Question: I need to align the time so that it would look like this:
And so far I have achieve it in this code: (This is a short ver. of my code)
'''
package cardlayoutalignment;
import java.awt.EventQueue;
import java.awt.BorderLayout;
import java.awt.CardLayout;
import java.awt.Color;
import java.awt.Component;
import java.awt.Dimension;
import java.awt.FlowLayout;
import java.awt.Font;
import java.awt.GridBagConstraints;
import java.awt.GridBagLayout;
import java.awt.GridLayout;
import java.awt.Insets;
import java.awt.Toolkit;
import java.awt.event.ActionEvent;
import java.awt.event.ActionListener;
import java.text.DateFormat;
import java.text.SimpleDateFormat;
import java.util.Date;
import javax.swing.*;
import javax.swing.border.BevelBorder;
import javax.swing.border.Border;
import javax.swing.border.EmptyBorder;
public class gridbaglayoutdemo {
JFrame Card = new JFrame();
FlowLayout flow = new FlowLayout(FlowLayout.RIGHT,2,2);
Border etch = BorderFactory.createEtchedBorder(Color.white,Color.gray);
Border margin = new EmptyBorder(10,10,10,10);
public static GridBagLayout grid = new GridBagLayout();
GridBagConstraints c = new GridBagConstraints();
final static boolean shouldFill = true;
JPanel container = new JPanel();
JPanel divider = new JPanel();
JPanel bodypanel = new JPanel();
final JPanel buttonpanel = new JPanel();
JPanel panel_1 = new JPanel();
JPanel panel_4 = new JPanel();
CardLayout cl = new CardLayout();
public gridbaglayoutdemo(){
Card.setVisible(true);
Card.setSize(605,333);
Card.setTitle("Tank Delivery");
//Card.setResizable(false);
final Toolkit toolkit = Toolkit.getDefaultToolkit();
Dimension dimension = Toolkit.getDefaultToolkit().getScreenSize();
int x=(int)((dimension.getWidth() - Card.getWidth())/2);
int y=(int)((dimension.getHeight() - Card.getHeight())/2);
Card.setLocation(x, y);
Card.setDefaultCloseOperation(JFrame.DISPOSE_ON_CLOSE);
bodypanel.setLayout(new BorderLayout());
divider.setLayout(new BorderLayout());
container.setLayout(cl);
cl.show(container, "1");
//JOptionPane.showMessageDialog(null, "Memory is full. Finish 1 transaction in order to use Memory again");
panel_1.setLayout(grid);
JLabel label_1 = new JLabel("Enter Tank:");
label_1.setFont(new Font("Arial", Font.PLAIN, 18));
c.fill = GridBagConstraints.HORIZONTAL;
c.weightx = 0.5;
c.weighty = 0;
c.gridx = 0;
c.gridy = 0;
c.insets = new Insets(10,10,0,0);
panel_1.add(label_1, c);
JComboBox box_1 = new JComboBox();
box_1.setPreferredSize(new Dimension(200,30));
c.fill = GridBagConstraints.HORIZONTAL;
c.weightx = 0.5;
c.weighty = 0;
c.gridx = 0;
c.gridy = 20;
c.insets = new Insets(10,10,0,0);
panel_1.add(box_1,c);
JLabel label = new JLabel("");
label.setFont(new Font("Arial", Font.PLAIN, 18));
c.fill = GridBagConstraints.HORIZONTAL;
c.weightx = 0.5;
c.weighty = 1;
c.gridx = 0;
c.gridy = 30;
c.insets = new Insets(10,0,0,0);
panel_1.add(label, c);
panel_4.setLayout(grid);
JLabel label_2 = new JLabel("Enter Date:");
label_2.setFont(new Font("Arial", Font.PLAIN, 18));
c.fill = GridBagConstraints.HORIZONTAL;
c.weightx = 0.5;
c.weighty = 0;
c.gridx = 0;
c.gridy = 0;
c.insets = new Insets(10,10,0,0);
panel_4.add(label_2,c);
DateFormat df = new SimpleDateFormat("MM/dd/yyyy");
df.setLenient(false);
JFormattedTextField text_2 = new JFormattedTextField(df);
text_2.setValue(new Date());
text_2.setPreferredSize(new Dimension(200,30));
c.fill = GridBagConstraints.HORIZONTAL;
c.weightx = 0.5;
c.weighty = 0;
c.gridx = 0;
c.gridy = 5;
c.insets = new Insets(10,10,0,0);
panel_4.add(text_2,c);
JLabel label_3 = new JLabel("Enter Date:");
label_3.setFont(new Font("Arial", Font.PLAIN, 18));
c.fill = GridBagConstraints.BOTH;
c.weightx = 0.5;
c.weighty = 0;
c.gridx = 0;
c.gridy = 10;
c.insets = new Insets(10,10,0,10);
panel_4.add(label_3,c);
JLabel text_3 = new JLabel("");
text_3.setPreferredSize(new Dimension(0,30));
c.fill = GridBagConstraints.NONE;
c.weightx = 0;
c.weighty = 0;
c.gridx = 0;
c.gridy = 15;
c.insets = new Insets(0,0,0,0);
panel_4.add(text_3,c);
String time3 = new java.text.SimpleDateFormat("HH").format(new java.util.Date() );
JFormattedTextField text_33 = new JFormattedTextField();
text_33.setValue(time3);
//text_33.setPreferredSize(new Dimension(30,30));
c.fill = GridBagConstraints.NONE;
c.weightx = 0.5;
c.weighty = 0;
c.gridx = 2;
c.gridy = 15;
c.insets = new Insets(0,0,0,0);
panel_4.add(text_33,c);
JLabel label_4 = new JLabel(":");
label_4.setFont(new Font("Arial", Font.PLAIN, 18));
c.fill = GridBagConstraints.NONE;
c.weightx = 0.5;
c.weighty = 0;
c.gridx = 3;
c.gridy = 15;
c.insets = new Insets(0,0,0,0);
panel_4.add(label_4,c);
String time2 = new java.text.SimpleDateFormat("mm").format(new java.util.Date() );
JFormattedTextField text_4 = new JFormattedTextField();
text_4.setValue(time2);
//text_4.setPreferredSize(new Dimension(30,30));
c.fill = GridBagConstraints.NONE;
c.weightx = 0.5;
c.weighty = 0;
c.gridx = 5;
c.gridy = 15;
c.insets = new Insets(0,0,0,0);
panel_4.add(text_4,c);
JButton btnup = new JButton("UP");
btnup.setFont(new Font("Arial", Font.PLAIN, 18));
c.fill = GridBagConstraints.HORIZONTAL;
c.weightx = 0.5;
c.weighty = 0;
c.gridx = 10;
c.gridy = 15;
c.insets = new Insets(0,0,0,0);
panel_4.add(btnup, c);
JButton btndown = new JButton("DOWN");
btndown.setFont(new Font("Arial", Font.PLAIN, 18));
c.fill = GridBagConstraints.HORIZONTAL;
c.weightx = 0.5;
c.weighty = 0;
c.gridx = 10;
c.gridy = 20;
c.insets = new Insets(0,0,0,0);
panel_4.add(btndown, c);
JLabel label14 = new JLabel("");
label14.setFont(new Font("Arial", Font.PLAIN, 18));
c.fill = GridBagConstraints.HORIZONTAL;
c.weightx = 0;
c.weighty = 1;
c.gridx = 0;
c.gridy = 30;
c.insets = new Insets(10,0,0,0);
panel_4.add(label14, c);
buttonpanel.setLayout(new FlowLayout(SwingConstants.RIGHT));
buttonpanel.setBorder(new EmptyBorder(0,10,0,0));
JButton btnBack = new JButton("< Back");
btnBack.addActionListener(new ActionListener() {
public void actionPerformed(ActionEvent e) {
cl.previous(container);
buttonpanel.repaint();
}
});
btnBack.setFont(new Font("Arial", Font.PLAIN, 20));
btnBack.setFocusable(false);
btnBack.setFocusTraversalKeysEnabled(false);
btnBack.setFocusPainted(false);
btnBack.setBorder(new BevelBorder(BevelBorder.RAISED, Color.BLACK, null, null, null));
btnBack.setPreferredSize(new Dimension(110, 40));
btnBack.setBackground(new Color(224,223,227));
buttonpanel.add(btnBack);
JButton btnNext = new JButton("Next >");
btnNext.addActionListener(new ActionListener() {
public void actionPerformed(ActionEvent e) {
cl.next(container);
buttonpanel.repaint();
}
});
btnNext.setFont(new Font("Arial", Font.PLAIN, 20));
btnNext.setFocusable(false);
btnNext.setFocusTraversalKeysEnabled(false);
btnNext.setFocusPainted(false);
btnNext.setBorder(new BevelBorder(BevelBorder.RAISED, Color.BLACK, null, null, null));
btnNext.setPreferredSize(new Dimension(110, 40));
btnNext.setBackground(new Color(224,223,227));
buttonpanel.add(btnNext);
JButton btnCancel = new JButton("Cancel");
btnCancel.addActionListener(new ActionListener() {
public void actionPerformed(ActionEvent e) {
}
});
btnCancel.setFont(new Font("Arial", Font.PLAIN, 20));
btnCancel.setFocusable(false);
btnCancel.setFocusTraversalKeysEnabled(false);
btnCancel.setFocusPainted(false);
btnCancel.setBorder(new BevelBorder(BevelBorder.RAISED, Color.BLACK, null, null, null));
btnCancel.setPreferredSize(new Dimension(110, 40));
btnCancel.setBackground(new Color(224,223,227));
buttonpanel.add(btnCancel);
divider.add(container, BorderLayout.NORTH);
container.add(panel_1, "1");
//container.add(p2.panel_2, "2");
//container.add(p3.panel_3, "3");
container.add(panel_4, "4");
divider.add(buttonpanel, BorderLayout.SOUTH);
JPanel numberpanel = new JPanel();
numberpanel.setPreferredSize(new Dimension(221,0));
numberpanel.setBorder(new EmptyBorder(10,0,0,10));
numberpanel.setBorder(BorderFactory.createEtchedBorder(Color.white,Color.gray));
numberpanel.setLayout(flow);
JButton button_7 = new JButton("7");
button_7.addActionListener(new ActionListener() {
public void actionPerformed(ActionEvent e) {
}
});
button_7.setFont(new Font("Arial", Font.PLAIN, 30));
button_7.setFocusable(false);
button_7.setFocusTraversalKeysEnabled(false);
button_7.setFocusPainted(false);
button_7.setBorder(new BevelBorder(BevelBorder.RAISED, Color.BLACK, null, null, null));
button_7.setPreferredSize(new Dimension(70, 70));
button_7.setBackground(new Color(224,223,227));
numberpanel.add(button_7);
JButton button_8 = new JButton("8");
button_8.addActionListener(new ActionListener() {
public void actionPerformed(ActionEvent e) {
}
});
button_8.setFont(new Font("Arial", Font.PLAIN, 30));
button_8.setFocusable(false);
button_8.setFocusTraversalKeysEnabled(false);
button_8.setFocusPainted(false);
button_8.setBorder(new BevelBorder(BevelBorder.RAISED, Color.BLACK, null, null, null));
button_8.setPreferredSize(new Dimension(70, 70));
button_8.setBackground(new Color(224,223,227));
numberpanel.add(button_8);
JButton button_9 = new JButton("9");
button_9.addActionListener(new ActionListener() {
public void actionPerformed(ActionEvent e) {
}
});
button_9.setFont(new Font("Arial", Font.PLAIN, 30));
button_9.setFocusable(false);
button_9.setFocusTraversalKeysEnabled(false);
button_9.setFocusPainted(false);
button_9.setBorder(new BevelBorder(BevelBorder.RAISED, Color.BLACK, null, null, null));
button_9.setPreferredSize(new Dimension(70, 70));
button_9.setBackground(new Color(224,223,227));
numberpanel.add(button_9);
JButton button_4 = new JButton("4");
button_4.addActionListener(new ActionListener() {
public void actionPerformed(ActionEvent e) {
}
});
button_4.setFont(new Font("Arial", Font.PLAIN, 30));
button_4.setFocusable(false);
button_4.setFocusTraversalKeysEnabled(false);
button_4.setFocusPainted(false);
button_4.setBorder(new BevelBorder(BevelBorder.RAISED, Color.BLACK, null, null, null));
button_4.setPreferredSize(new Dimension(70, 70));
button_4.setBackground(new Color(224,223,227));
numberpanel.add(button_4);
JButton button_5 = new JButton("5");
button_5.addActionListener(new ActionListener() {
public void actionPerformed(ActionEvent e) {
}
});
button_5.setFont(new Font("Arial", Font.PLAIN, 30));
button_5.setFocusable(false);
button_5.setFocusTraversalKeysEnabled(false);
button_5.setFocusPainted(false);
button_5.setBorder(new BevelBorder(BevelBorder.RAISED, Color.BLACK, null, null, null));
button_5.setPreferredSize(new Dimension(70, 70));
button_5.setBackground(new Color(224,223,227));
numberpanel.add(button_5);
JButton button_6 = new JButton("6");
button_6.addActionListener(new ActionListener() {
public void actionPerformed(ActionEvent e) {
}
});
button_6.setFont(new Font("Arial", Font.PLAIN, 30));
button_6.setFocusable(false);
button_6.setFocusTraversalKeysEnabled(false);
button_6.setFocusPainted(false);
button_6.setBorder(new BevelBorder(BevelBorder.RAISED, Color.BLACK, null, null, null));
button_6.setPreferredSize(new Dimension(70, 70));
button_6.setBackground(new Color(224,223,227));
numberpanel.add(button_6);
JButton button_1 = new JButton("1");
button_1.addActionListener(new ActionListener() {
public void actionPerformed(ActionEvent e) {
}
});
button_1.setFont(new Font("Arial", Font.PLAIN, 30));
button_1.setFocusable(false);
button_1.setFocusTraversalKeysEnabled(false);
button_1.setFocusPainted(false);
button_1.setBorder(new BevelBorder(BevelBorder.RAISED, Color.BLACK, null, null, null));
button_1.setPreferredSize(new Dimension(70, 70));
button_1.setBackground(new Color(224,223,227));
numberpanel.add(button_1);
JButton button_2 = new JButton("2");
button_2.addActionListener(new ActionListener() {
public void actionPerformed(ActionEvent e) {
}
});
button_2.setFont(new Font("Arial", Font.PLAIN, 30));
button_2.setFocusable(false);
button_2.setFocusTraversalKeysEnabled(false);
button_2.setFocusPainted(false);
button_2.setBorder(new BevelBorder(BevelBorder.RAISED, Color.BLACK, null, null, null));
button_2.setPreferredSize(new Dimension(70, 70));
button_2.setBackground(new Color(224,223,227));
numberpanel.add(button_2);
JButton button_3 = new JButton("3");
button_3.addActionListener(new ActionListener() {
public void actionPerformed(ActionEvent e) {
}
});
button_3.setFont(new Font("Arial", Font.PLAIN, 30));
button_3.setFocusable(false);
button_3.setFocusTraversalKeysEnabled(false);
button_3.setFocusPainted(false);
button_3.setBorder(new BevelBorder(BevelBorder.RAISED, Color.BLACK, null, null, null));
button_3.setPreferredSize(new Dimension(70, 70));
button_3.setBackground(new Color(224,223,227));
numberpanel.add(button_3);
JButton button_0 = new JButton("0");
button_0.addActionListener(new ActionListener() {
public void actionPerformed(ActionEvent e) {
}
});
button_0.setFont(new Font("Arial", Font.PLAIN, 30));
button_0.setFocusable(false);
button_0.setFocusTraversalKeysEnabled(false);
button_0.setFocusPainted(false);
button_0.setBorder(new BevelBorder(BevelBorder.RAISED, Color.BLACK, null, null, null));
button_0.setPreferredSize(new Dimension(70, 70));
button_0.setBackground(new Color(224,223,227));
numberpanel.add(button_0);
JButton button_left = new JButton("");
button_left.addActionListener(new ActionListener() {
public void actionPerformed(ActionEvent e) {
}
});
button_left.setIcon(new ImageIcon("more_buttons\left.png"));
button_left.setFont(new Font("Arial", Font.PLAIN, 30));
button_left.setFocusable(false);
button_left.setFocusTraversalKeysEnabled(false);
button_left.setFocusPainted(false);
button_left.setBorder(new BevelBorder(BevelBorder.RAISED, Color.BLACK, null, null, null));
button_left.setPreferredSize(new Dimension(70, 70));
button_left.setBackground(new Color(224,223,227));
numberpanel.add(button_left);
JButton button_right = new JButton("");
button_right.addActionListener(new ActionListener() {
public void actionPerformed(ActionEvent e) {
}
});
button_right.setIcon(new ImageIcon("more_buttons\right.png"));
button_right.setFont(new Font("Arial", Font.PLAIN, 30));
button_right.setFocusable(false);
button_right.setFocusTraversalKeysEnabled(false);
button_right.setFocusPainted(false);
button_right.setBorder(new BevelBorder(BevelBorder.RAISED, Color.BLACK, null, null, null));
button_right.setPreferredSize(new Dimension(70, 70));
button_right.setBackground(new Color(224,223,227));
numberpanel.add(button_right);
Card.add(bodypanel);
bodypanel.add(divider, BorderLayout.WEST);
bodypanel.add(numberpanel, BorderLayout.EAST);
}
public static void main(String[] args){
//Use the event dispatch thread for Swing components
EventQueue.invokeLater(new Runnable()
{
@Override
public void run()
{
new gridbaglayoutdemo();
}
});
}
}
'''
My problem is that Below the label of the "Enter Time:" I put a blank label there. When I put the 'JTextField' there I can't align it just like the picture above because the cell of it is being aligned with the 'JLabel' above it. I have tried the 'gridwidth', 'gridheight'(- for the up and down button), 'weightx', 'insets', and adding a blank 'JLabel'(- to occupy the space at the end of the line). And all of that failed. I don't know what I did wrong or anything. I also know that I don't have to call 'setPreferredSize' but I have to because I want the time field to get the same width just like the picture above. I don't think that the alignment of up and down button will be just like in the picture because in 'GridBagLayout' there's no in between. Well I have tried to set the 'gridheight' of the time field to 2 and still the result is like that. Is there a way to align those fields just like in the picture?
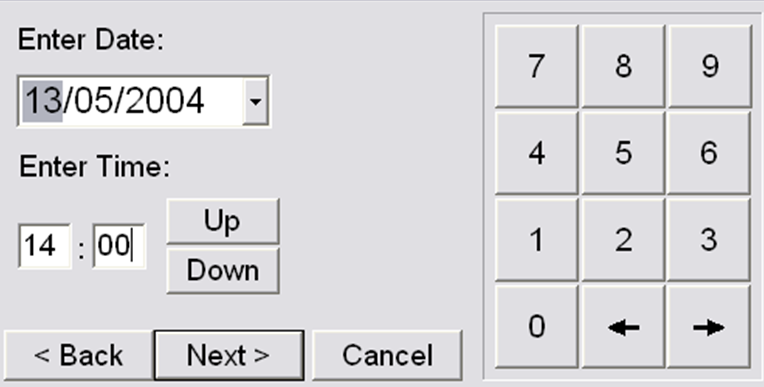
Answer: I think you are not aware that a GridBagLayout works with a Grid NxM which means that all components in the same column have cells of the same width, and all components in the same row reside in cells of the same height. It's just a grid.
The problem is very simple, you have some components in the column 0: the "Enter Date:" Label, the input date TextField... so the widthest component determines how big is that column. Now you want to put a bunch of text fields, labels and buttons representing the [14:00 Up/down]. The way you are doing it now is first putting an empty label that doesn't really do anything (other than use its cell) and then putting said components in columns 2, 3, 4...
However as I said the column 0 is very width so the column 1+ starts at the right of everything that is already put there, so that's why all those components appear "on the right", because the column 0 is very width.
Now to put them in the proper position there are 2 options. Either make all those components above span through several columns so you can then use those columns to put everythting you need under those components or create a panel with the components and then put this panel in the column 0 under "Enter Time:"
In my opinion the second aproach is way better so I went and defined a 'timeInputPanel' filled it with the components we want and then put it in the column 0 of the 'panel_4'. Now because the 'timeInputPanel' is just 1 component it can reside without any problems inside the column 0 even if it contains several other components.
The relevant code is just this:
'''
JPanel timeInputPanel = new JPanel(new FlowLayout(FlowLayout.LEADING));
timeInputPanel.add(text_33);
timeInputPanel.add(label_4);
timeInputPanel.add(text_4);
timeInputPanel.add(upDownPanel);
c.fill = GridBagConstraints.BOTH;
c.weightx = 1.0;
c.weighty = 1.0;
c.gridx = 0;
c.gridy = 15;
c.insets = new Insets(0, 10, 0, 0);
panel_4.add(timeInputPanel, c);
'''
Of course you might want to change the GridBagConstraints to your liking, the only thing important is 'c.gridx = 0;' and a proper 'gridy'.
It looks like this:

Full code:
'''
package cardlayoutalignment;
import java.awt.BorderLayout;
import java.awt.CardLayout;
import java.awt.Color;
import java.awt.Dimension;
import java.awt.EventQueue;
import java.awt.FlowLayout;
import java.awt.Font;
import java.awt.GridBagConstraints;
import java.awt.GridBagLayout;
import java.awt.Insets;
import java.awt.Toolkit;
import java.awt.event.ActionEvent;
import java.awt.event.ActionListener;
import java.text.DateFormat;
import java.text.SimpleDateFormat;
import java.util.Date;
import javax.swing.BorderFactory;
import javax.swing.ImageIcon;
import javax.swing.JButton;
import javax.swing.JComboBox;
import javax.swing.JFormattedTextField;
import javax.swing.JFrame;
import javax.swing.JLabel;
import javax.swing.JPanel;
import javax.swing.SwingConstants;
import javax.swing.border.BevelBorder;
import javax.swing.border.Border;
import javax.swing.border.EmptyBorder;
public class gridbaglayoutdemo
{
JFrame Card = new JFrame();
FlowLayout flow = new FlowLayout(FlowLayout.RIGHT, 2, 2);
Border etch = BorderFactory.createEtchedBorder(Color.white, Color.gray);
Border margin = new EmptyBorder(10, 10, 10, 10);
public static GridBagLayout grid = new GridBagLayout();
GridBagConstraints c = new GridBagConstraints();
final static boolean shouldFill = true;
JPanel container = new JPanel();
JPanel divider = new JPanel();
JPanel bodypanel = new JPanel();
final JPanel buttonpanel = new JPanel();
JPanel panel_1 = new JPanel();
JPanel panel_4 = new JPanel();
CardLayout cl = new CardLayout();
public gridbaglayoutdemo()
{
Card.setVisible(true);
Card.setSize(605, 333);
Card.setTitle("Tank Delivery");
// Card.setResizable(false);
final Toolkit toolkit = Toolkit.getDefaultToolkit();
Dimension dimension = Toolkit.getDefaultToolkit().getScreenSize();
int x = (int) ((dimension.getWidth() - Card.getWidth()) / 2);
int y = (int) ((dimension.getHeight() - Card.getHeight()) / 2);
Card.setLocation(x, y);
Card.setDefaultCloseOperation(JFrame.DISPOSE_ON_CLOSE);
bodypanel.setLayout(new BorderLayout());
divider.setLayout(new BorderLayout());
container.setLayout(cl);
cl.show(container, "1");
// JOptionPane.showMessageDialog(null,
// "Memory is full. Finish 1 transaction in order to use Memory again");
panel_1.setLayout(grid);
JLabel label_1 = new JLabel("Enter Tank:");
label_1.setFont(new Font("Arial", Font.PLAIN, 18));
c.fill = GridBagConstraints.HORIZONTAL;
c.weightx = 0.5;
c.weighty = 0;
c.gridx = 0;
c.gridy = 0;
c.insets = new Insets(10, 10, 0, 0);
panel_1.add(label_1, c);
JComboBox box_1 = new JComboBox();
box_1.setPreferredSize(new Dimension(200, 30));
c.fill = GridBagConstraints.HORIZONTAL;
c.weightx = 0.5;
c.weighty = 0;
c.gridx = 0;
c.gridy = 20;
c.insets = new Insets(10, 10, 0, 0);
panel_1.add(box_1, c);
JLabel label = new JLabel("");
label.setFont(new Font("Arial", Font.PLAIN, 18));
c.fill = GridBagConstraints.HORIZONTAL;
c.weightx = 0.5;
c.weighty = 1;
c.gridx = 0;
c.gridy = 30;
c.insets = new Insets(10, 0, 0, 0);
panel_1.add(label, c);
panel_4.setLayout(grid);
JLabel label_2 = new JLabel("Enter Date:");
label_2.setFont(new Font("Arial", Font.PLAIN, 18));
c.fill = GridBagConstraints.HORIZONTAL;
c.weightx = 0.5;
c.weighty = 0;
c.gridx = 0;
c.gridy = 0;
c.insets = new Insets(10, 10, 0, 0);
panel_4.add(label_2, c);
DateFormat df = new SimpleDateFormat("MM/dd/yyyy");
df.setLenient(false);
JFormattedTextField text_2 = new JFormattedTextField(df);
text_2.setValue(new Date());
text_2.setPreferredSize(new Dimension(200, 30));
c.fill = GridBagConstraints.HORIZONTAL;
c.weightx = 0.5;
c.weighty = 0;
c.gridx = 0;
c.gridy = 5;
c.insets = new Insets(10, 10, 0, 0);
panel_4.add(text_2, c);
JLabel label_3 = new JLabel("Enter Time:");
label_3.setFont(new Font("Arial", Font.PLAIN, 18));
c.fill = GridBagConstraints.BOTH;
c.weightx = 0.5;
c.weighty = 0;
c.gridx = 0;
c.gridy = 10;
c.insets = new Insets(10, 10, 0, 10);
panel_4.add(label_3, c);
String time3 = new java.text.SimpleDateFormat("HH").format(new java.util.Date());
JFormattedTextField text_33 = new JFormattedTextField();
text_33.setValue(time3);
JLabel label_4 = new JLabel(":");
label_4.setFont(new Font("Arial", Font.PLAIN, 18));
String time2 = new java.text.SimpleDateFormat("mm").format(new java.util.Date());
JFormattedTextField text_4 = new JFormattedTextField();
text_4.setValue(time2);
JButton btnup = new JButton("UP");
btnup.setFont(new Font("Arial", Font.PLAIN, 18));
JButton btndown = new JButton("DOWN");
btndown.setFont(new Font("Arial", Font.PLAIN, 18));
JPanel upDownPanel = new JPanel(new BorderLayout());
upDownPanel.add(btnup, BorderLayout.PAGE_START);
upDownPanel.add(btndown, BorderLayout.PAGE_END);
JPanel timeInputPanel = new JPanel(new FlowLayout(FlowLayout.LEADING));
timeInputPanel.add(text_33);
timeInputPanel.add(label_4);
timeInputPanel.add(text_4);
timeInputPanel.add(upDownPanel);
c.fill = GridBagConstraints.BOTH;
c.weightx = 1.0;
c.weighty = 1.0;
c.gridx = 0;
c.gridy = 15;
c.insets = new Insets(0, 10, 0, 0);
panel_4.add(timeInputPanel, c);
JLabel label14 = new JLabel("");
label14.setFont(new Font("Arial", Font.PLAIN, 18));
c.fill = GridBagConstraints.HORIZONTAL;
c.weightx = 0;
c.weighty = 1;
c.gridx = 0;
c.gridy = 30;
c.insets = new Insets(10, 0, 0, 0);
panel_4.add(label14, c);
buttonpanel.setLayout(new FlowLayout(SwingConstants.RIGHT));
buttonpanel.setBorder(new EmptyBorder(0, 10, 0, 0));
JButton btnBack = new JButton("< Back");
btnBack.addActionListener(new ActionListener() {
public void actionPerformed(ActionEvent e)
{
cl.previous(container);
buttonpanel.repaint();
}
});
btnBack.setFont(new Font("Arial", Font.PLAIN, 20));
btnBack.setFocusable(false);
btnBack.setFocusTraversalKeysEnabled(false);
btnBack.setFocusPainted(false);
btnBack.setBorder(new BevelBorder(BevelBorder.RAISED, Color.BLACK, null, null, null));
btnBack.setPreferredSize(new Dimension(110, 40));
btnBack.setBackground(new Color(224, 223, 227));
buttonpanel.add(btnBack);
JButton btnNext = new JButton("Next >");
btnNext.addActionListener(new ActionListener() {
public void actionPerformed(ActionEvent e)
{
cl.next(container);
buttonpanel.repaint();
}
});
btnNext.setFont(new Font("Arial", Font.PLAIN, 20));
btnNext.setFocusable(false);
btnNext.setFocusTraversalKeysEnabled(false);
btnNext.setFocusPainted(false);
btnNext.setBorder(new BevelBorder(BevelBorder.RAISED, Color.BLACK, null, null, null));
btnNext.setPreferredSize(new Dimension(110, 40));
btnNext.setBackground(new Color(224, 223, 227));
buttonpanel.add(btnNext);
JButton btnCancel = new JButton("Cancel");
btnCancel.addActionListener(new ActionListener() {
public void actionPerformed(ActionEvent e)
{
}
});
btnCancel.setFont(new Font("Arial", Font.PLAIN, 20));
btnCancel.setFocusable(false);
btnCancel.setFocusTraversalKeysEnabled(false);
btnCancel.setFocusPainted(false);
btnCancel.setBorder(new BevelBorder(BevelBorder.RAISED, Color.BLACK, null, null, null));
btnCancel.setPreferredSize(new Dimension(110, 40));
btnCancel.setBackground(new Color(224, 223, 227));
buttonpanel.add(btnCancel);
divider.add(container, BorderLayout.NORTH);
container.add(panel_1, "1");
// container.add(p2.panel_2, "2");
// container.add(p3.panel_3, "3");
container.add(panel_4, "4");
divider.add(buttonpanel, BorderLayout.SOUTH);
JPanel numberpanel = new JPanel();
numberpanel.setPreferredSize(new Dimension(221, 0));
numberpanel.setBorder(new EmptyBorder(10, 0, 0, 10));
numberpanel.setBorder(BorderFactory.createEtchedBorder(Color.white, Color.gray));
numberpanel.setLayout(flow);
JButton button_7 = new JButton("7");
button_7.addActionListener(new ActionListener() {
public void actionPerformed(ActionEvent e)
{
}
});
button_7.setFont(new Font("Arial", Font.PLAIN, 30));
button_7.setFocusable(false);
button_7.setFocusTraversalKeysEnabled(false);
button_7.setFocusPainted(false);
button_7.setBorder(new BevelBorder(BevelBorder.RAISED, Color.BLACK, null, null, null));
button_7.setPreferredSize(new Dimension(70, 70));
button_7.setBackground(new Color(224, 223, 227));
numberpanel.add(button_7);
JButton button_8 = new JButton("8");
button_8.addActionListener(new ActionListener() {
public void actionPerformed(ActionEvent e)
{
}
});
button_8.setFont(new Font("Arial", Font.PLAIN, 30));
button_8.setFocusable(false);
button_8.setFocusTraversalKeysEnabled(false);
button_8.setFocusPainted(false);
button_8.setBorder(new BevelBorder(BevelBorder.RAISED, Color.BLACK, null, null, null));
button_8.setPreferredSize(new Dimension(70, 70));
button_8.setBackground(new Color(224, 223, 227));
numberpanel.add(button_8);
JButton button_9 = new JButton("9");
button_9.addActionListener(new ActionListener() {
public void actionPerformed(ActionEvent e)
{
}
});
button_9.setFont(new Font("Arial", Font.PLAIN, 30));
button_9.setFocusable(false);
button_9.setFocusTraversalKeysEnabled(false);
button_9.setFocusPainted(false);
button_9.setBorder(new BevelBorder(BevelBorder.RAISED, Color.BLACK, null, null, null));
button_9.setPreferredSize(new Dimension(70, 70));
button_9.setBackground(new Color(224, 223, 227));
numberpanel.add(button_9);
JButton button_4 = new JButton("4");
button_4.addActionListener(new ActionListener() {
public void actionPerformed(ActionEvent e)
{
}
});
button_4.setFont(new Font("Arial", Font.PLAIN, 30));
button_4.setFocusable(false);
button_4.setFocusTraversalKeysEnabled(false);
button_4.setFocusPainted(false);
button_4.setBorder(new BevelBorder(BevelBorder.RAISED, Color.BLACK, null, null, null));
button_4.setPreferredSize(new Dimension(70, 70));
button_4.setBackground(new Color(224, 223, 227));
numberpanel.add(button_4);
JButton button_5 = new JButton("5");
button_5.addActionListener(new ActionListener() {
public void actionPerformed(ActionEvent e)
{
}
});
button_5.setFont(new Font("Arial", Font.PLAIN, 30));
button_5.setFocusable(false);
button_5.setFocusTraversalKeysEnabled(false);
button_5.setFocusPainted(false);
button_5.setBorder(new BevelBorder(BevelBorder.RAISED, Color.BLACK, null, null, null));
button_5.setPreferredSize(new Dimension(70, 70));
button_5.setBackground(new Color(224, 223, 227));
numberpanel.add(button_5);
JButton button_6 = new JButton("6");
button_6.addActionListener(new ActionListener() {
public void actionPerformed(ActionEvent e)
{
}
});
button_6.setFont(new Font("Arial", Font.PLAIN, 30));
button_6.setFocusable(false);
button_6.setFocusTraversalKeysEnabled(false);
button_6.setFocusPainted(false);
button_6.setBorder(new BevelBorder(BevelBorder.RAISED, Color.BLACK, null, null, null));
button_6.setPreferredSize(new Dimension(70, 70));
button_6.setBackground(new Color(224, 223, 227));
numberpanel.add(button_6);
JButton button_1 = new JButton("1");
button_1.addActionListener(new ActionListener() {
public void actionPerformed(ActionEvent e)
{
}
});
button_1.setFont(new Font("Arial", Font.PLAIN, 30));
button_1.setFocusable(false);
button_1.setFocusTraversalKeysEnabled(false);
button_1.setFocusPainted(false);
button_1.setBorder(new BevelBorder(BevelBorder.RAISED, Color.BLACK, null, null, null));
button_1.setPreferredSize(new Dimension(70, 70));
button_1.setBackground(new Color(224, 223, 227));
numberpanel.add(button_1);
JButton button_2 = new JButton("2");
button_2.addActionListener(new ActionListener() {
public void actionPerformed(ActionEvent e)
{
}
});
button_2.setFont(new Font("Arial", Font.PLAIN, 30));
button_2.setFocusable(false);
button_2.setFocusTraversalKeysEnabled(false);
button_2.setFocusPainted(false);
button_2.setBorder(new BevelBorder(BevelBorder.RAISED, Color.BLACK, null, null, null));
button_2.setPreferredSize(new Dimension(70, 70));
button_2.setBackground(new Color(224, 223, 227));
numberpanel.add(button_2);
JButton button_3 = new JButton("3");
button_3.addActionListener(new ActionListener() {
public void actionPerformed(ActionEvent e)
{
}
});
button_3.setFont(new Font("Arial", Font.PLAIN, 30));
button_3.setFocusable(false);
button_3.setFocusTraversalKeysEnabled(false);
button_3.setFocusPainted(false);
button_3.setBorder(new BevelBorder(BevelBorder.RAISED, Color.BLACK, null, null, null));
button_3.setPreferredSize(new Dimension(70, 70));
button_3.setBackground(new Color(224, 223, 227));
numberpanel.add(button_3);
JButton button_0 = new JButton("0");
button_0.addActionListener(new ActionListener() {
public void actionPerformed(ActionEvent e)
{
}
});
button_0.setFont(new Font("Arial", Font.PLAIN, 30));
button_0.setFocusable(false);
button_0.setFocusTraversalKeysEnabled(false);
button_0.setFocusPainted(false);
button_0.setBorder(new BevelBorder(BevelBorder.RAISED, Color.BLACK, null, null, null));
button_0.setPreferredSize(new Dimension(70, 70));
button_0.setBackground(new Color(224, 223, 227));
numberpanel.add(button_0);
JButton button_left = new JButton("");
button_left.addActionListener(new ActionListener() {
public void actionPerformed(ActionEvent e)
{
}
});
button_left.setIcon(new ImageIcon("more_buttons\left.png"));
button_left.setFont(new Font("Arial", Font.PLAIN, 30));
button_left.setFocusable(false);
button_left.setFocusTraversalKeysEnabled(false);
button_left.setFocusPainted(false);
button_left.setBorder(new BevelBorder(BevelBorder.RAISED, Color.BLACK, null, null, null));
button_left.setPreferredSize(new Dimension(70, 70));
button_left.setBackground(new Color(224, 223, 227));
numberpanel.add(button_left);
JButton button_right = new JButton("");
button_right.addActionListener(new ActionListener() {
public void actionPerformed(ActionEvent e)
{
}
});
button_right.setIcon(new ImageIcon("more_buttons\right.png"));
button_right.setFont(new Font("Arial", Font.PLAIN, 30));
button_right.setFocusable(false);
button_right.setFocusTraversalKeysEnabled(false);
button_right.setFocusPainted(false);
button_right.setBorder(new BevelBorder(BevelBorder.RAISED, Color.BLACK, null, null, null));
button_right.setPreferredSize(new Dimension(70, 70));
button_right.setBackground(new Color(224, 223, 227));
numberpanel.add(button_right);
Card.add(bodypanel);
bodypanel.add(divider, BorderLayout.WEST);
bodypanel.add(numberpanel, BorderLayout.EAST);
}
public static void main(String[] args)
{
// Use the event dispatch thread for Swing components
EventQueue.invokeLater(new Runnable() {
@Override
public void run()
{
new gridbaglayoutdemo();
}
});
}
}
'''